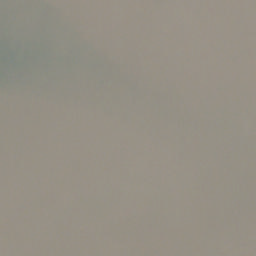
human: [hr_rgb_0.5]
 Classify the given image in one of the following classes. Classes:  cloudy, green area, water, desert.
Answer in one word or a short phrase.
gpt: cloudy